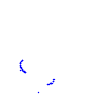
Particle: proton